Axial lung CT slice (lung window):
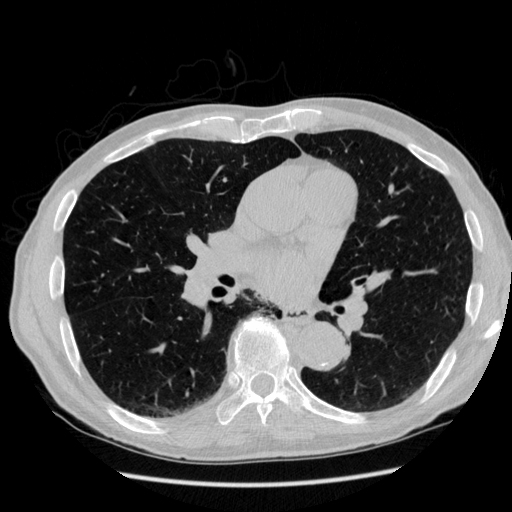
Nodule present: no